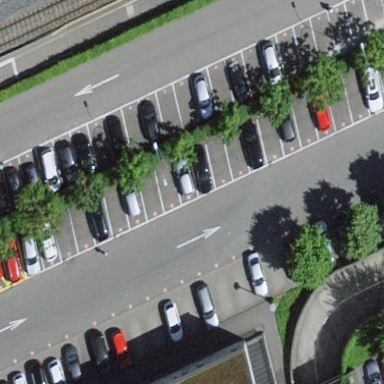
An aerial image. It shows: Parking area with surface dedicated for park and ride.